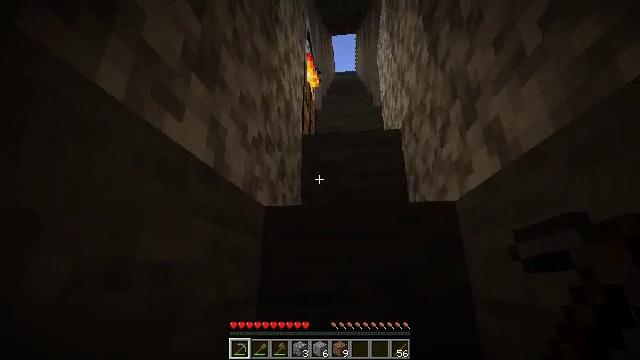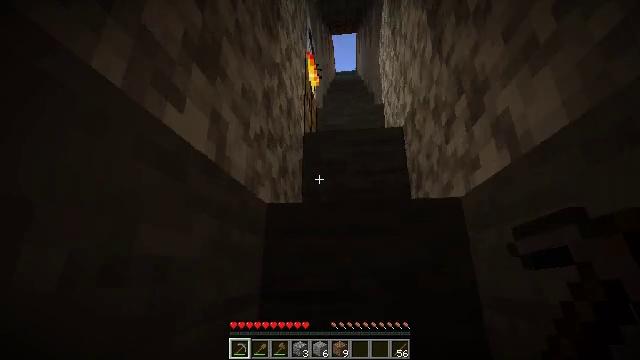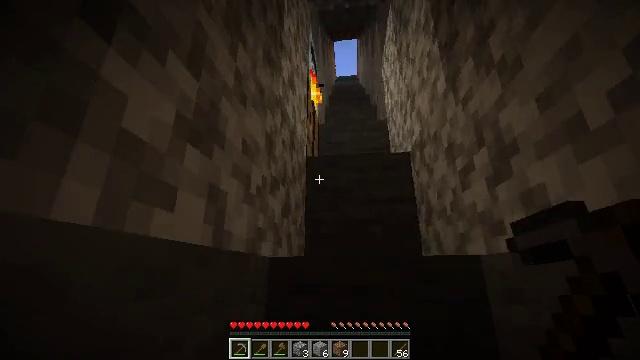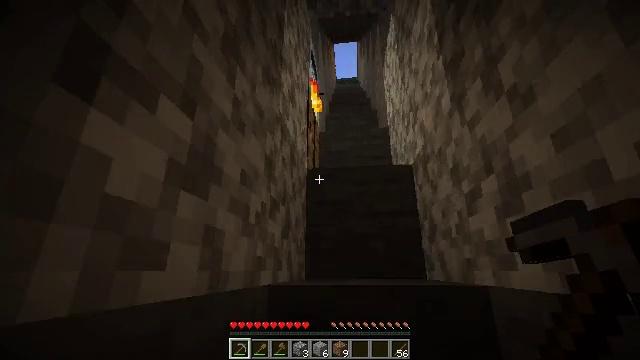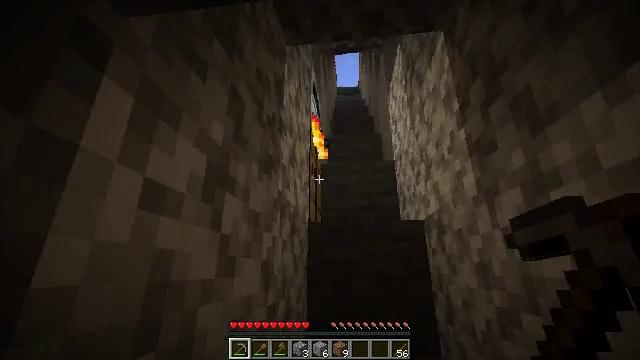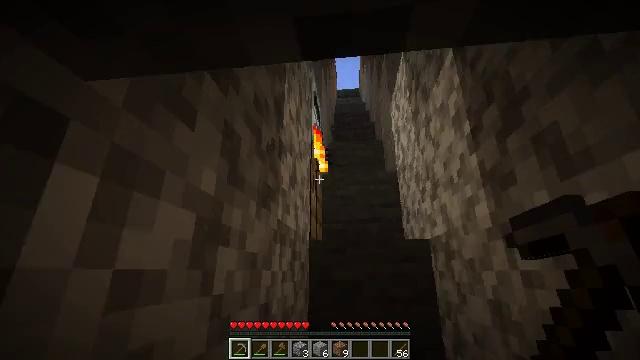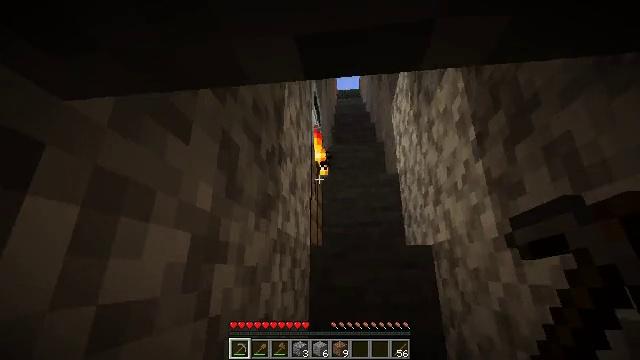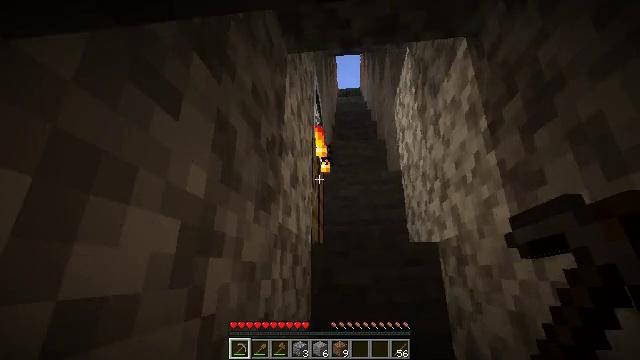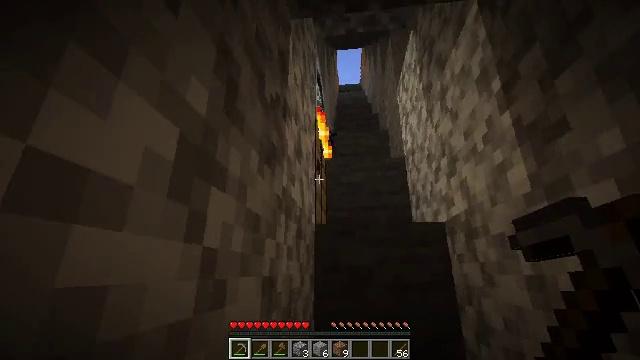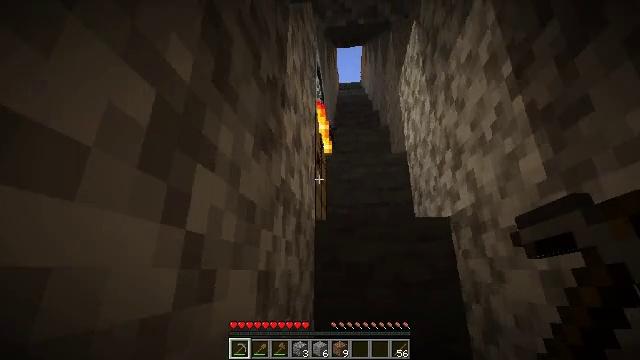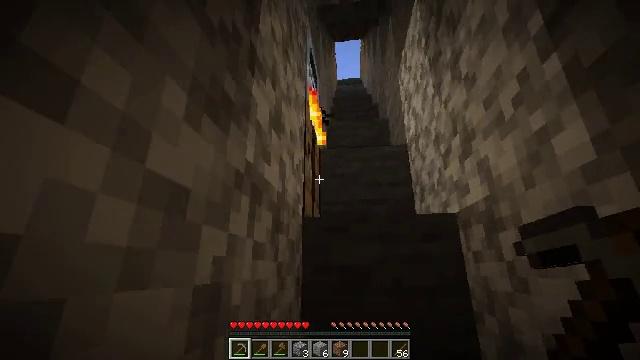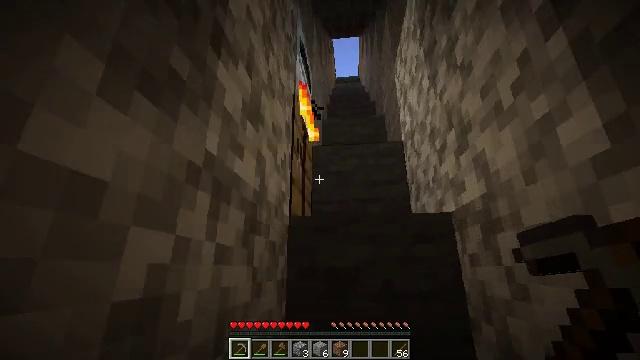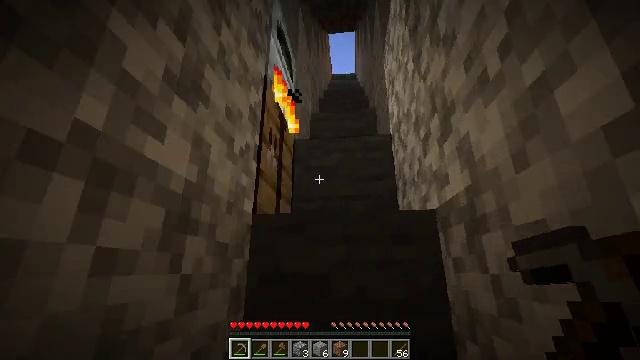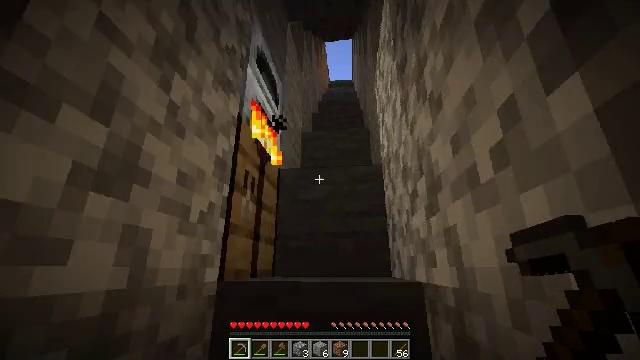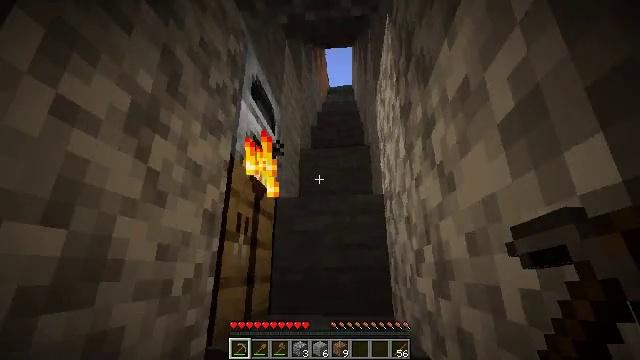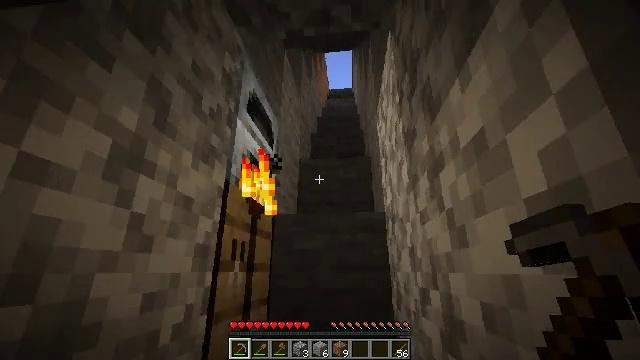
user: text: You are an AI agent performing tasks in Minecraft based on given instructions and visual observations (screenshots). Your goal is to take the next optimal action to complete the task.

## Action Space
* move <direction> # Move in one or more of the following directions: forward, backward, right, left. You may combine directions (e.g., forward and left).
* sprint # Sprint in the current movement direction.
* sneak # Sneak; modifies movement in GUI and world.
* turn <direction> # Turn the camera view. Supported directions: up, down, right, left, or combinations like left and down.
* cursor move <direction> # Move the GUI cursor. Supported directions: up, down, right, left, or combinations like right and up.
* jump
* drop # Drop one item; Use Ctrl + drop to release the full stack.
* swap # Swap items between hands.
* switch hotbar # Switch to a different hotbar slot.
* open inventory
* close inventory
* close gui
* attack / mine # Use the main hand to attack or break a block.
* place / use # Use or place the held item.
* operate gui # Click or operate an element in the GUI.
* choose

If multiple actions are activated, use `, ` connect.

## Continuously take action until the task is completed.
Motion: motion action
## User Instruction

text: Use the furnace to obtain charcoal.
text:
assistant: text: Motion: move forward
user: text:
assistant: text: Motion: move forward, jump
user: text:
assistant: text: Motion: move forward, jump
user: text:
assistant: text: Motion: move forward
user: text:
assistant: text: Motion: move forward
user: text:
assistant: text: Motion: move forward
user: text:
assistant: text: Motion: move forward
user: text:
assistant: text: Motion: move forward
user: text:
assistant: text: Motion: move forward
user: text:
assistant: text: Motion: move forward and move right
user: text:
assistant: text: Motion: move forward and move right
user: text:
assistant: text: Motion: move forward and move right
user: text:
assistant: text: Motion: move forward and move right, jump
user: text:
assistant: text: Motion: move forward, jump
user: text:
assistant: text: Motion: move forward
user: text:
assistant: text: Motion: move forward
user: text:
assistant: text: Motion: move forward
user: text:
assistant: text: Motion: move forward
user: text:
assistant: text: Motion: move forward, turn left and down
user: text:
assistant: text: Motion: move forward, turn left
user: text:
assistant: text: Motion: move forward, turn left, jump
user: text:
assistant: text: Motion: move forward, turn left and down, jump
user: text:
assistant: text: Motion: move forward, turn left, jump
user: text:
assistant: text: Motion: move forward
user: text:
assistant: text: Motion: move forward
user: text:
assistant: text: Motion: move forward and move right, turn left and down
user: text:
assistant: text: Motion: move forward and move right, turn left and down
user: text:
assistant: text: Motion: move right, turn left and down
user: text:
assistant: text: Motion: move right, turn left and down
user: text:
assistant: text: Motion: turn left